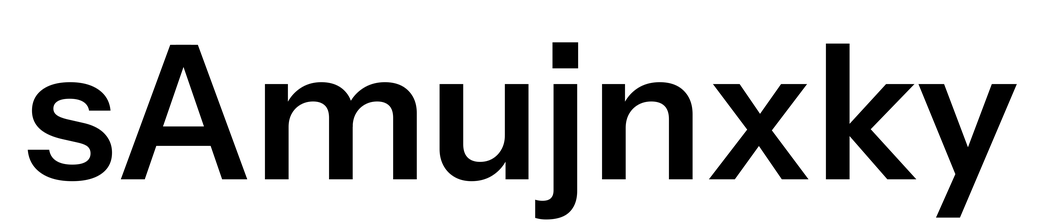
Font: InstrumentSans_SemiBold